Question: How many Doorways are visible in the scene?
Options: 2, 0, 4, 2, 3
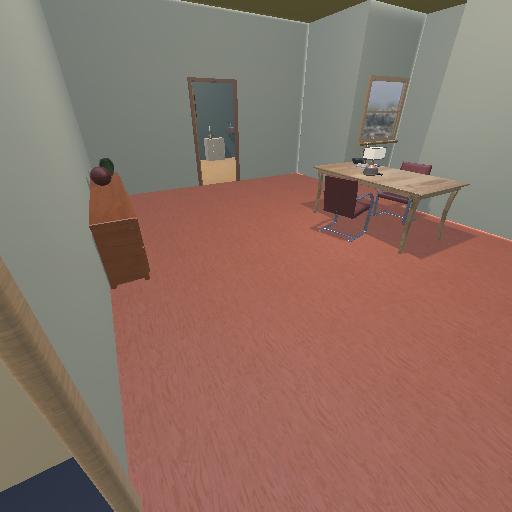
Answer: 2